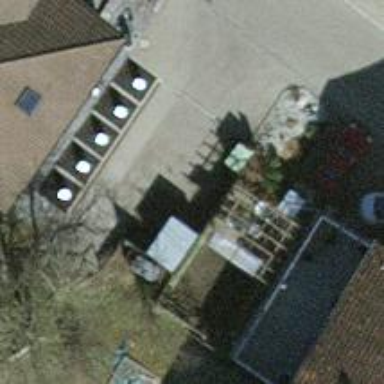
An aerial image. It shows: Recycling container for recycling.